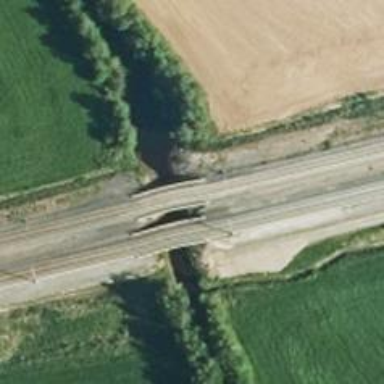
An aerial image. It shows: Bridge with electrified continuous railway track and contact line.